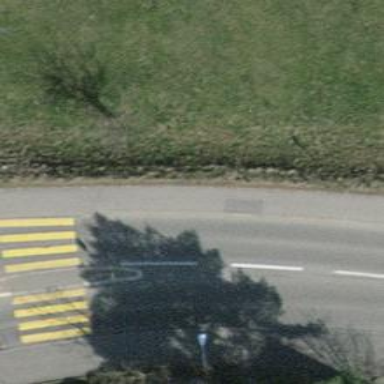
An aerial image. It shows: Bus stop with platform for public transport.